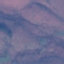
Label: HerbaceousVegetation